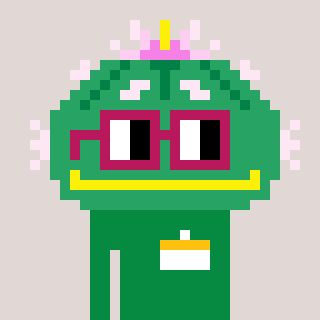
a pixel art character with square dark red glasses, a peyote-shaped head and a green-colored body on a warm background